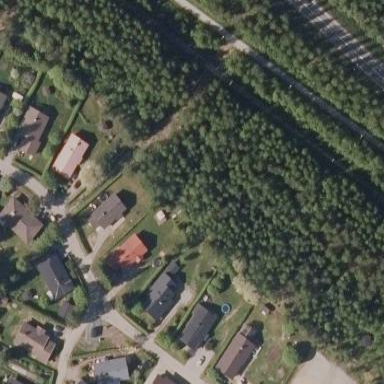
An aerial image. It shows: Forest area.